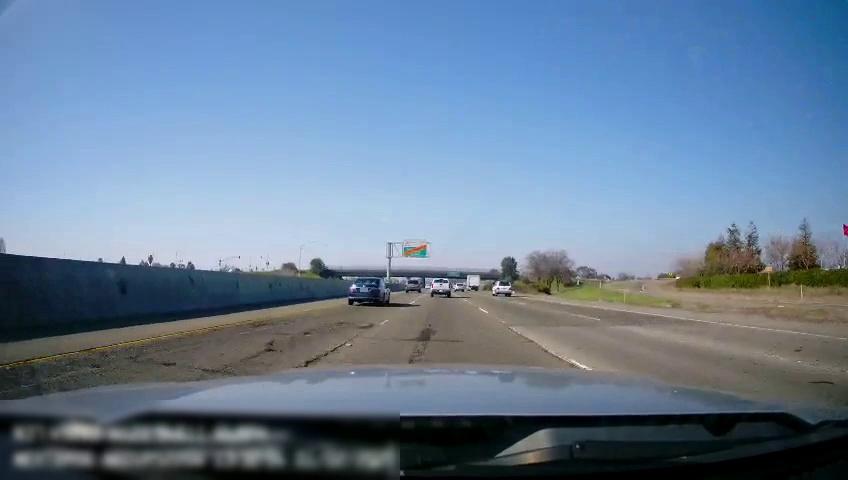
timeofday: Day
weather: Sunny
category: Drivable Space
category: Drivable Space
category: Vehicles | Car
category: Vehicles | SUV
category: Vehicles | Truck
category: Vehicles | SUV
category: Vehicles | Other LV
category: Vehicles | SUV
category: Lanes | Alternate Lane
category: Lanes | Current Lane
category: Lanes | Current Lane
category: Lanes | Alternate Lane
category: Lanes | Alternate Lane